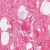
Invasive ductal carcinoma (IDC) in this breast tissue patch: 0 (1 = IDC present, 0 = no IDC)